Field crop: maize
Growth stage: 2
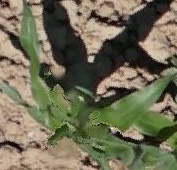
Species: maize